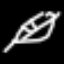
Label: leaf